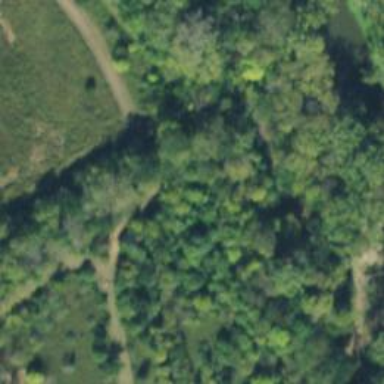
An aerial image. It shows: Bridleway.